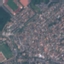
Label: Residential